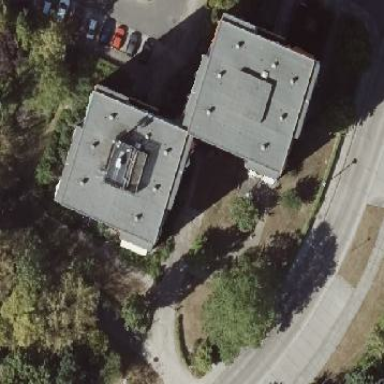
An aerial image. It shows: Flat-roofed apartment building.